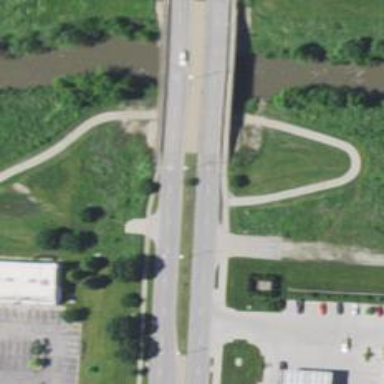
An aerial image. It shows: Primary highway bridge on expressway.